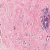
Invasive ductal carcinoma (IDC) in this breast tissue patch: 0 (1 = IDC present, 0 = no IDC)